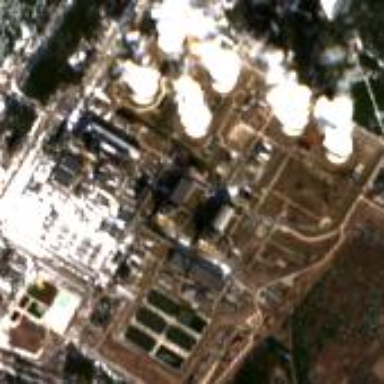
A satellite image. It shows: Nuclear power plant.